Interaction volume radius: 5 \u00c5
Interaction volume height: 15 \u00c5
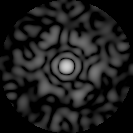
Disorder parameter: 0.8363